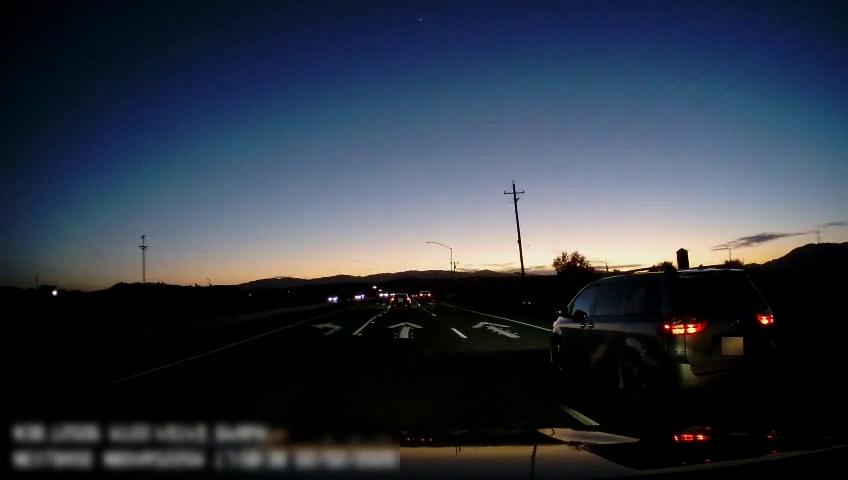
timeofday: Dusk/Dawn/Twilight
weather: Sunny
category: Drivable Space
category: Vehicles | Car
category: Vehicles | SUV
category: Vehicles | SUV
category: Vehicles | SUV
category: Lanes | Alternate Lane
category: Lanes | Current Lane
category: Lanes | Current Lane
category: Lanes | Current Lane